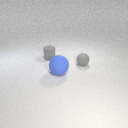
small gray rubber cylinder behind small gray rubber sphere